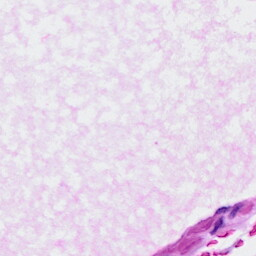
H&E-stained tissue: Ovarian